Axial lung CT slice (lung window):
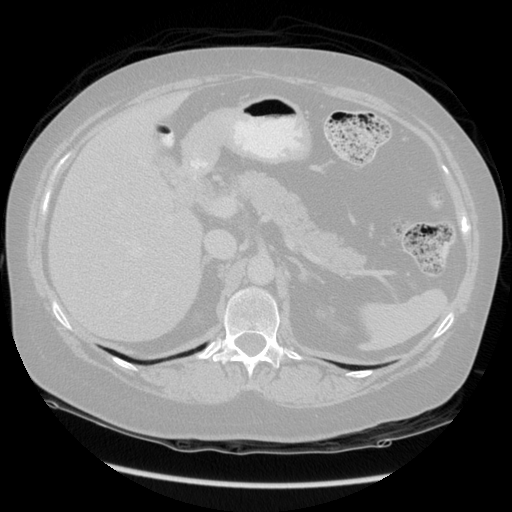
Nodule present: no